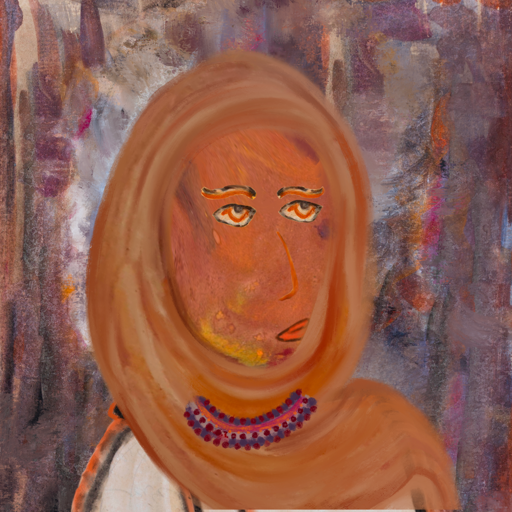
Background: Hypocrite, Head And Neck Side: Mother_And_Son_Son, Face Side: Experience, Bust: Roy_Bahadur, Hair Side: Blank, Head Accessory: Pious_Lady_Scarf, Second Necklace: Blank, Necklace: Roy_Bahadur, Baby: Blank